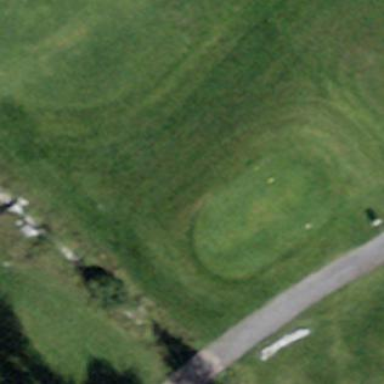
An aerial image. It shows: Grassy area designated as golf tee.